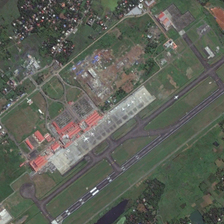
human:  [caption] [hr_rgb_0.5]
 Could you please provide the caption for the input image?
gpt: some planes are in an airport near some buildings and green trees .

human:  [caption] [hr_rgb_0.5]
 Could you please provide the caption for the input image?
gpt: some planes are in an airport near some buildings and green trees .

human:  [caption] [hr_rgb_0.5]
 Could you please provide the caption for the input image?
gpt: some planes are in an airport near some buildings and green trees .

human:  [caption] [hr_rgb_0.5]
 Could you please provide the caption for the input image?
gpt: some planes are in an airport near some buildings and green trees .

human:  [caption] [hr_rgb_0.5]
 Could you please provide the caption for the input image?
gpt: some planes are in an airport near some buildings and green trees .